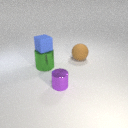
large brown rubber sphere behind large green metal cylinder